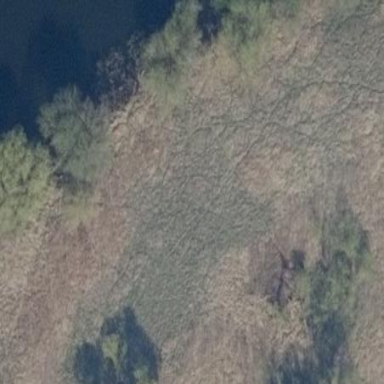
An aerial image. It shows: Patch of scrub vegetation.